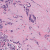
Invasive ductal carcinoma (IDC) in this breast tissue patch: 1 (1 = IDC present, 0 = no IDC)